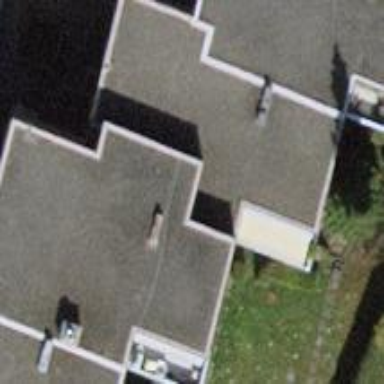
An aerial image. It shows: Flat-roofed building.